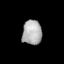
Tissue: prostate
Cell type: T cells
Senescence score: 0.7388
Nuclear area (px): 469
Mean DAPI intensity: 174.648